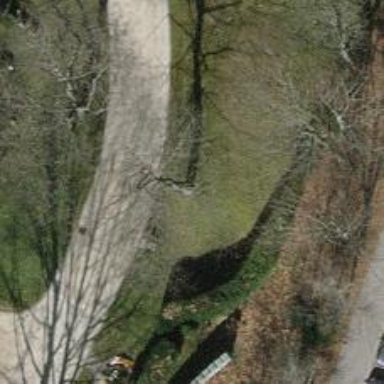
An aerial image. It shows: Evergreen needle-leaved tree in cemetery.